Field crop: tomato
Growth stage: 1
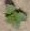
Species: solanum